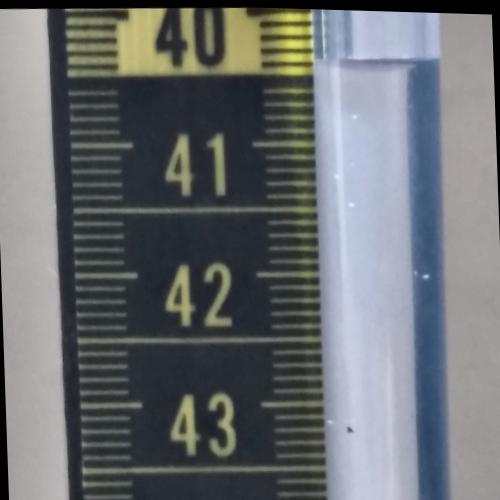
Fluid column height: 40.4 cm